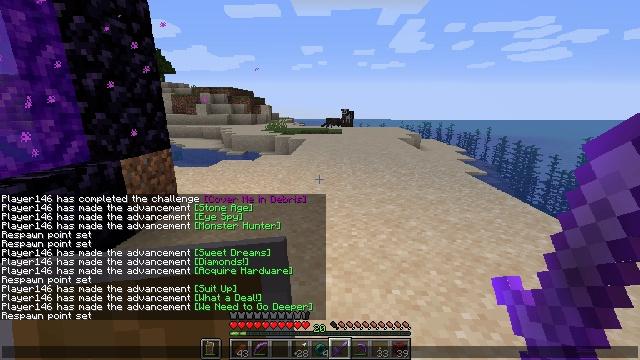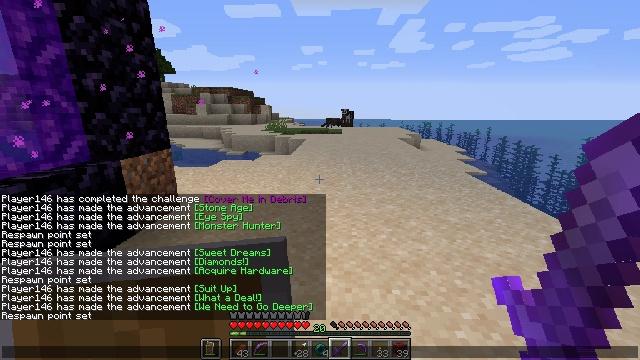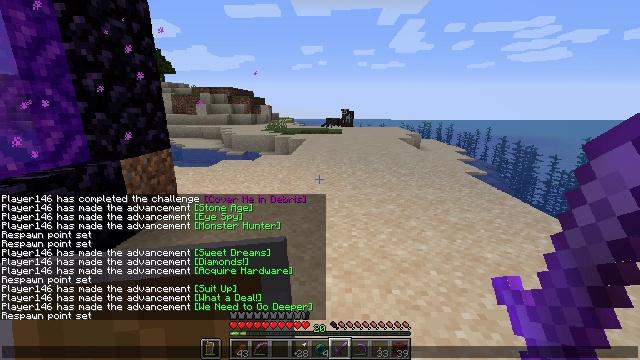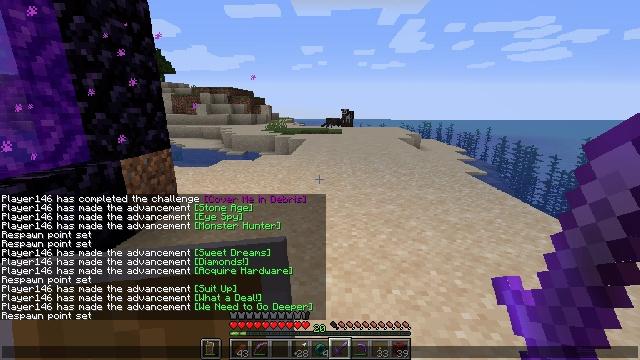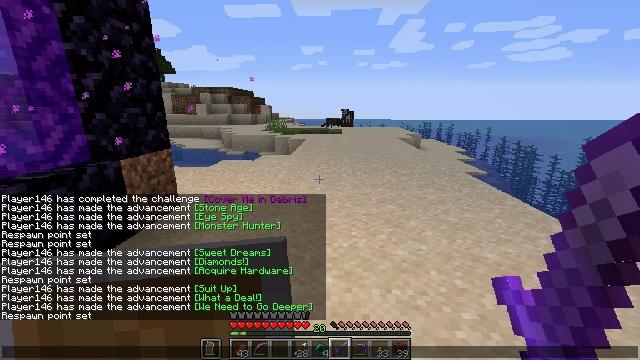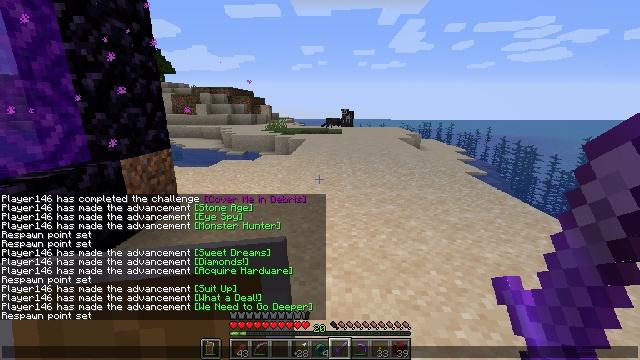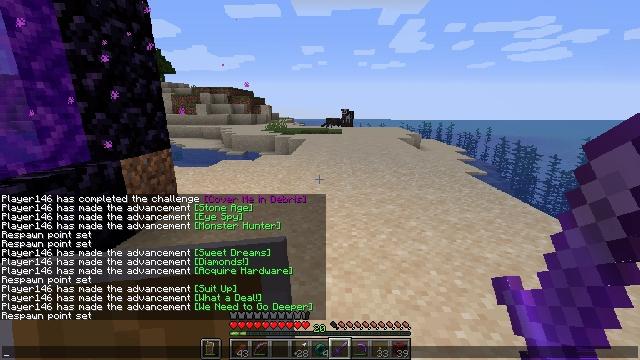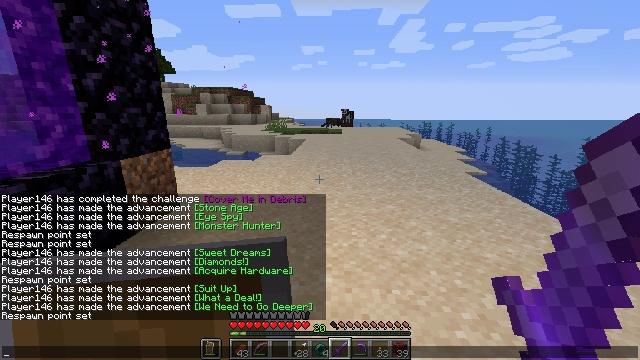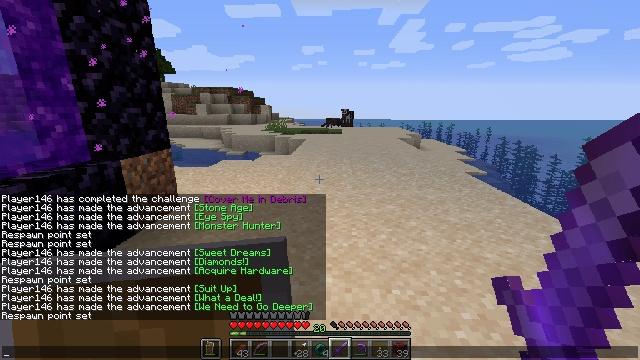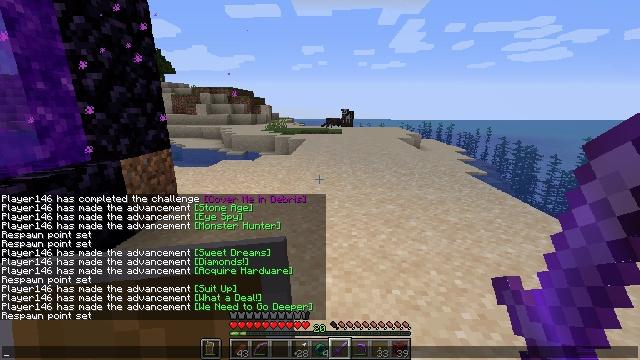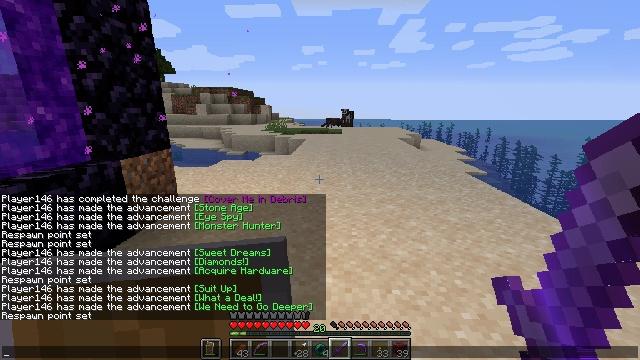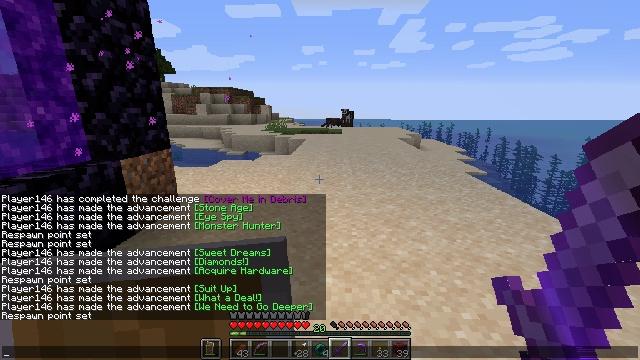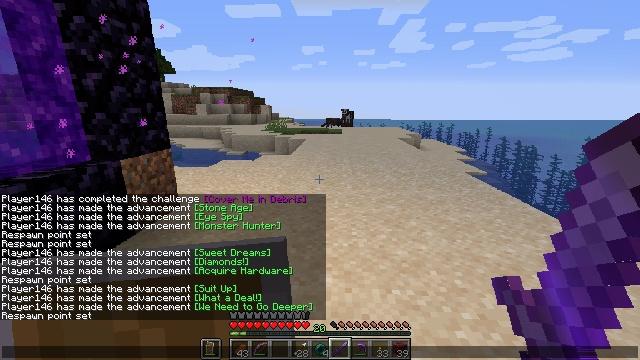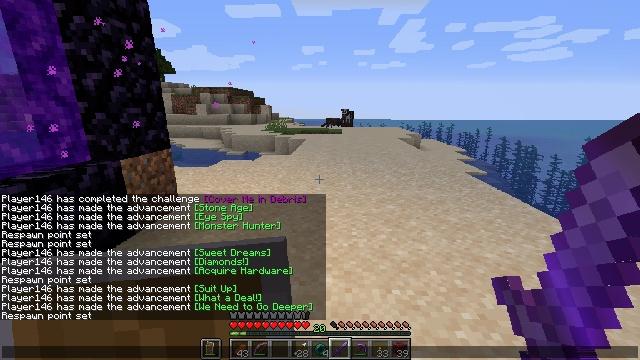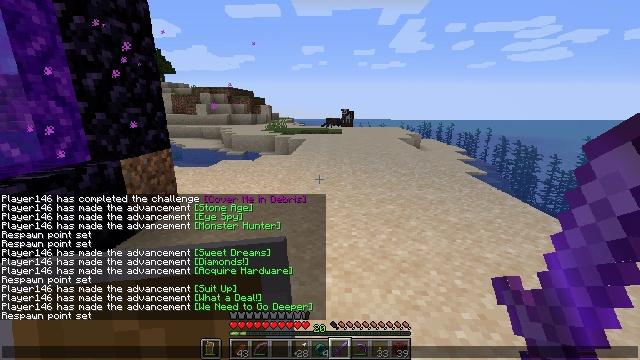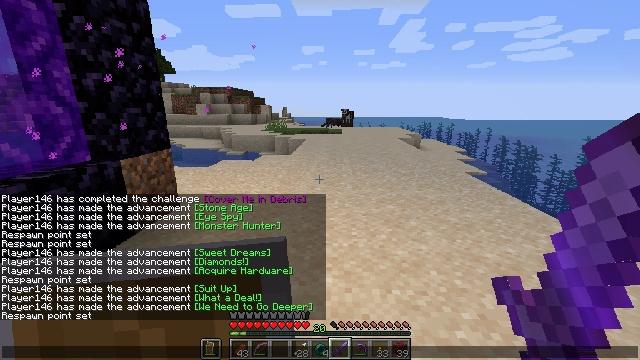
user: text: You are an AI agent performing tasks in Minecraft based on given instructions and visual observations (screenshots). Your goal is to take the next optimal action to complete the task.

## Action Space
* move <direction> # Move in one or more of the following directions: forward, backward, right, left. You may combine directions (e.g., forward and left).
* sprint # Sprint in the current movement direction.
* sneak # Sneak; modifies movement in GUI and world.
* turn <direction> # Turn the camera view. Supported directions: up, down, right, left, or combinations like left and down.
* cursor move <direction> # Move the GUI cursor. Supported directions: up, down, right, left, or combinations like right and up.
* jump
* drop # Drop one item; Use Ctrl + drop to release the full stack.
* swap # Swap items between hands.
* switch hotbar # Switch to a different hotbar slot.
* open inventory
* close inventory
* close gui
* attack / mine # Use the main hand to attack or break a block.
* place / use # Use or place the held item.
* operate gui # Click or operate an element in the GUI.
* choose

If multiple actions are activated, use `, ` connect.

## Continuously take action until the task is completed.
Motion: motion action
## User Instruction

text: Break down blaze rods into blaze powder.
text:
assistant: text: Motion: no_op
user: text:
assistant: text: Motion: no_op
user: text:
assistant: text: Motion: no_op
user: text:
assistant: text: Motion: no_op
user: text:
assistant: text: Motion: no_op
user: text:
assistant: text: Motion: no_op
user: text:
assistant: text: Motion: turn left
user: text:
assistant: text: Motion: turn left
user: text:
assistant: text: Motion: turn left
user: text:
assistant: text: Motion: turn left
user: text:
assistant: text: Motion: turn left
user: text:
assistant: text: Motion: turn left
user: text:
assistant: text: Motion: turn left
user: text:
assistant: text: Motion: turn left
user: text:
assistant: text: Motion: turn left
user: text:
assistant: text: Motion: turn left
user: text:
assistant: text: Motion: no_op
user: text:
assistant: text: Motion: no_op
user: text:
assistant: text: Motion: no_op
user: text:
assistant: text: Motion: no_op
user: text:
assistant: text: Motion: no_op
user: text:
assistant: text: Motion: no_op
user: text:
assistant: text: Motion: no_op
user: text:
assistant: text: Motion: no_op
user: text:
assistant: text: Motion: no_op
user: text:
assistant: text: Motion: no_op
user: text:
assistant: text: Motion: no_op
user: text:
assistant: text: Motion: no_op
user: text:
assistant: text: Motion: no_op
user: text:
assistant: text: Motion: no_op